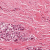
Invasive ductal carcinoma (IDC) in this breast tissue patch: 1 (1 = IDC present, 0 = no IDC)